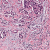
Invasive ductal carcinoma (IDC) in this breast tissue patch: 1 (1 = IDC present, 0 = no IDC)